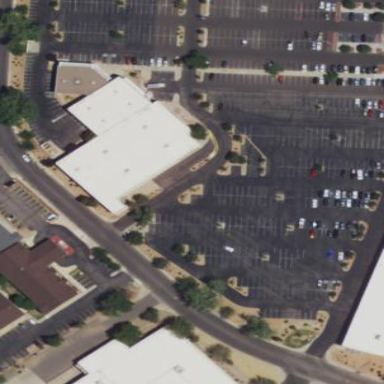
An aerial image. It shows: Retail building.